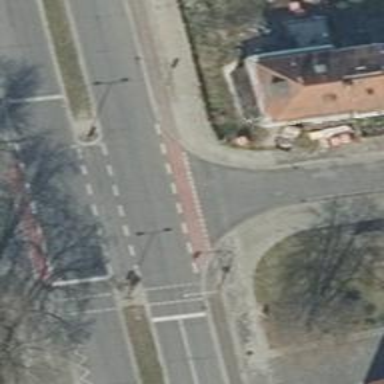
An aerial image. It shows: Road crossing with traffic signals.